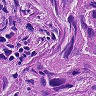
Metastatic tissue present: yes